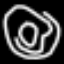
Label: donut